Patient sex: F
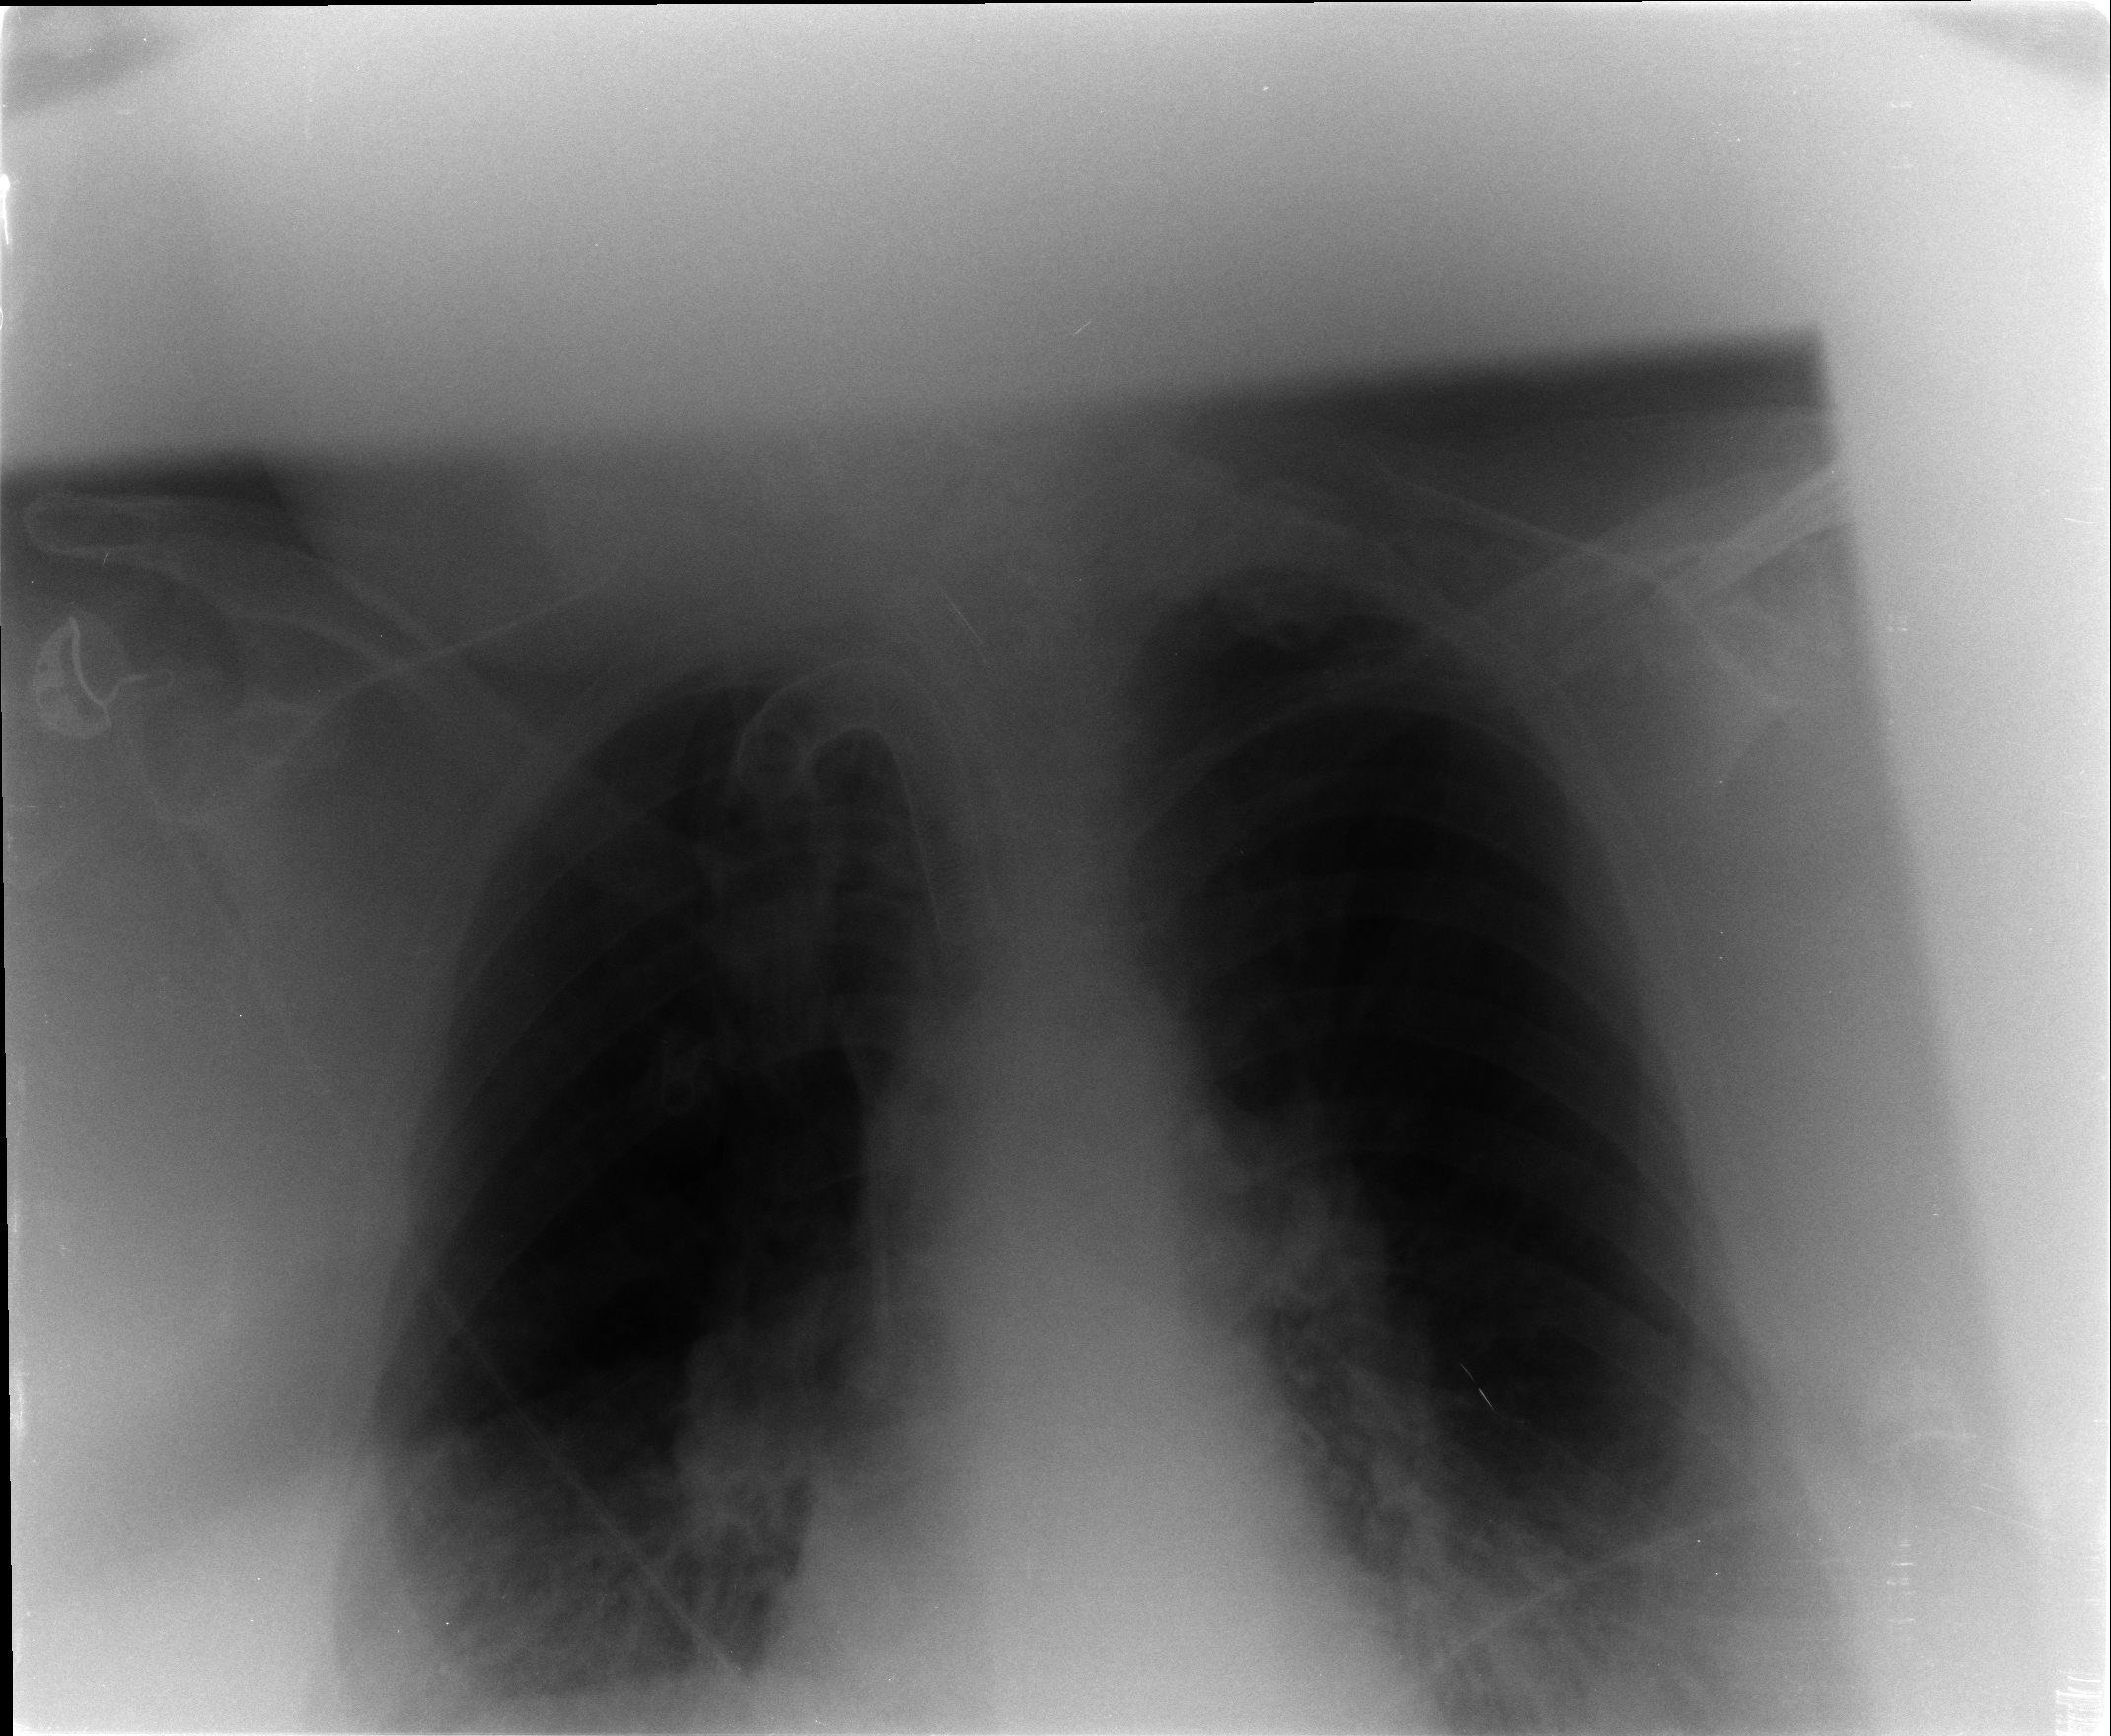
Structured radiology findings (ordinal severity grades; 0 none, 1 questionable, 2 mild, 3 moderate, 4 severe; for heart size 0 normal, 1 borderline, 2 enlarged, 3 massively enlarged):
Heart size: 2
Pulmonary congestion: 2
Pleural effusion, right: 0
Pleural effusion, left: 0
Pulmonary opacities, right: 0
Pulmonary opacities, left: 0
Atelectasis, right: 2
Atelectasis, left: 1